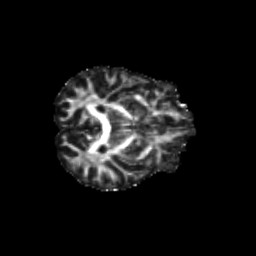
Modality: FA
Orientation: axial
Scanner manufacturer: siemens
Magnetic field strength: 3 T
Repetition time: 9.2 s
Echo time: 0.084 s